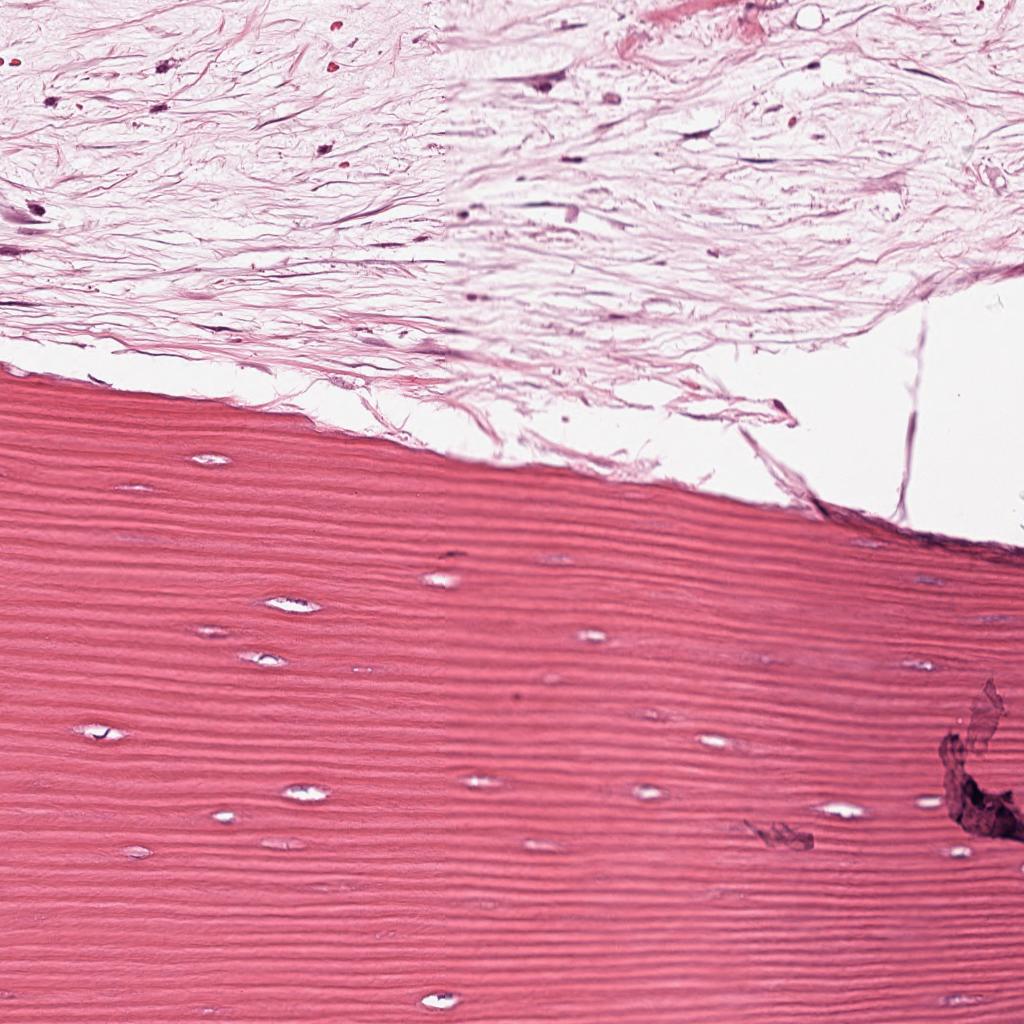
Label: Non-Viable-Tumor